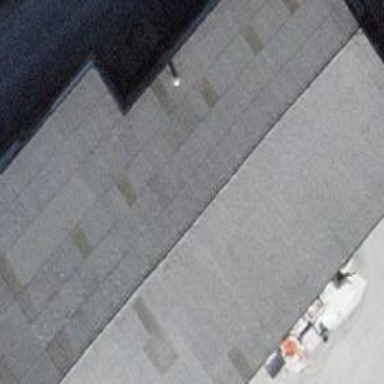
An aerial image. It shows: Building with tile roof.